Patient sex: M
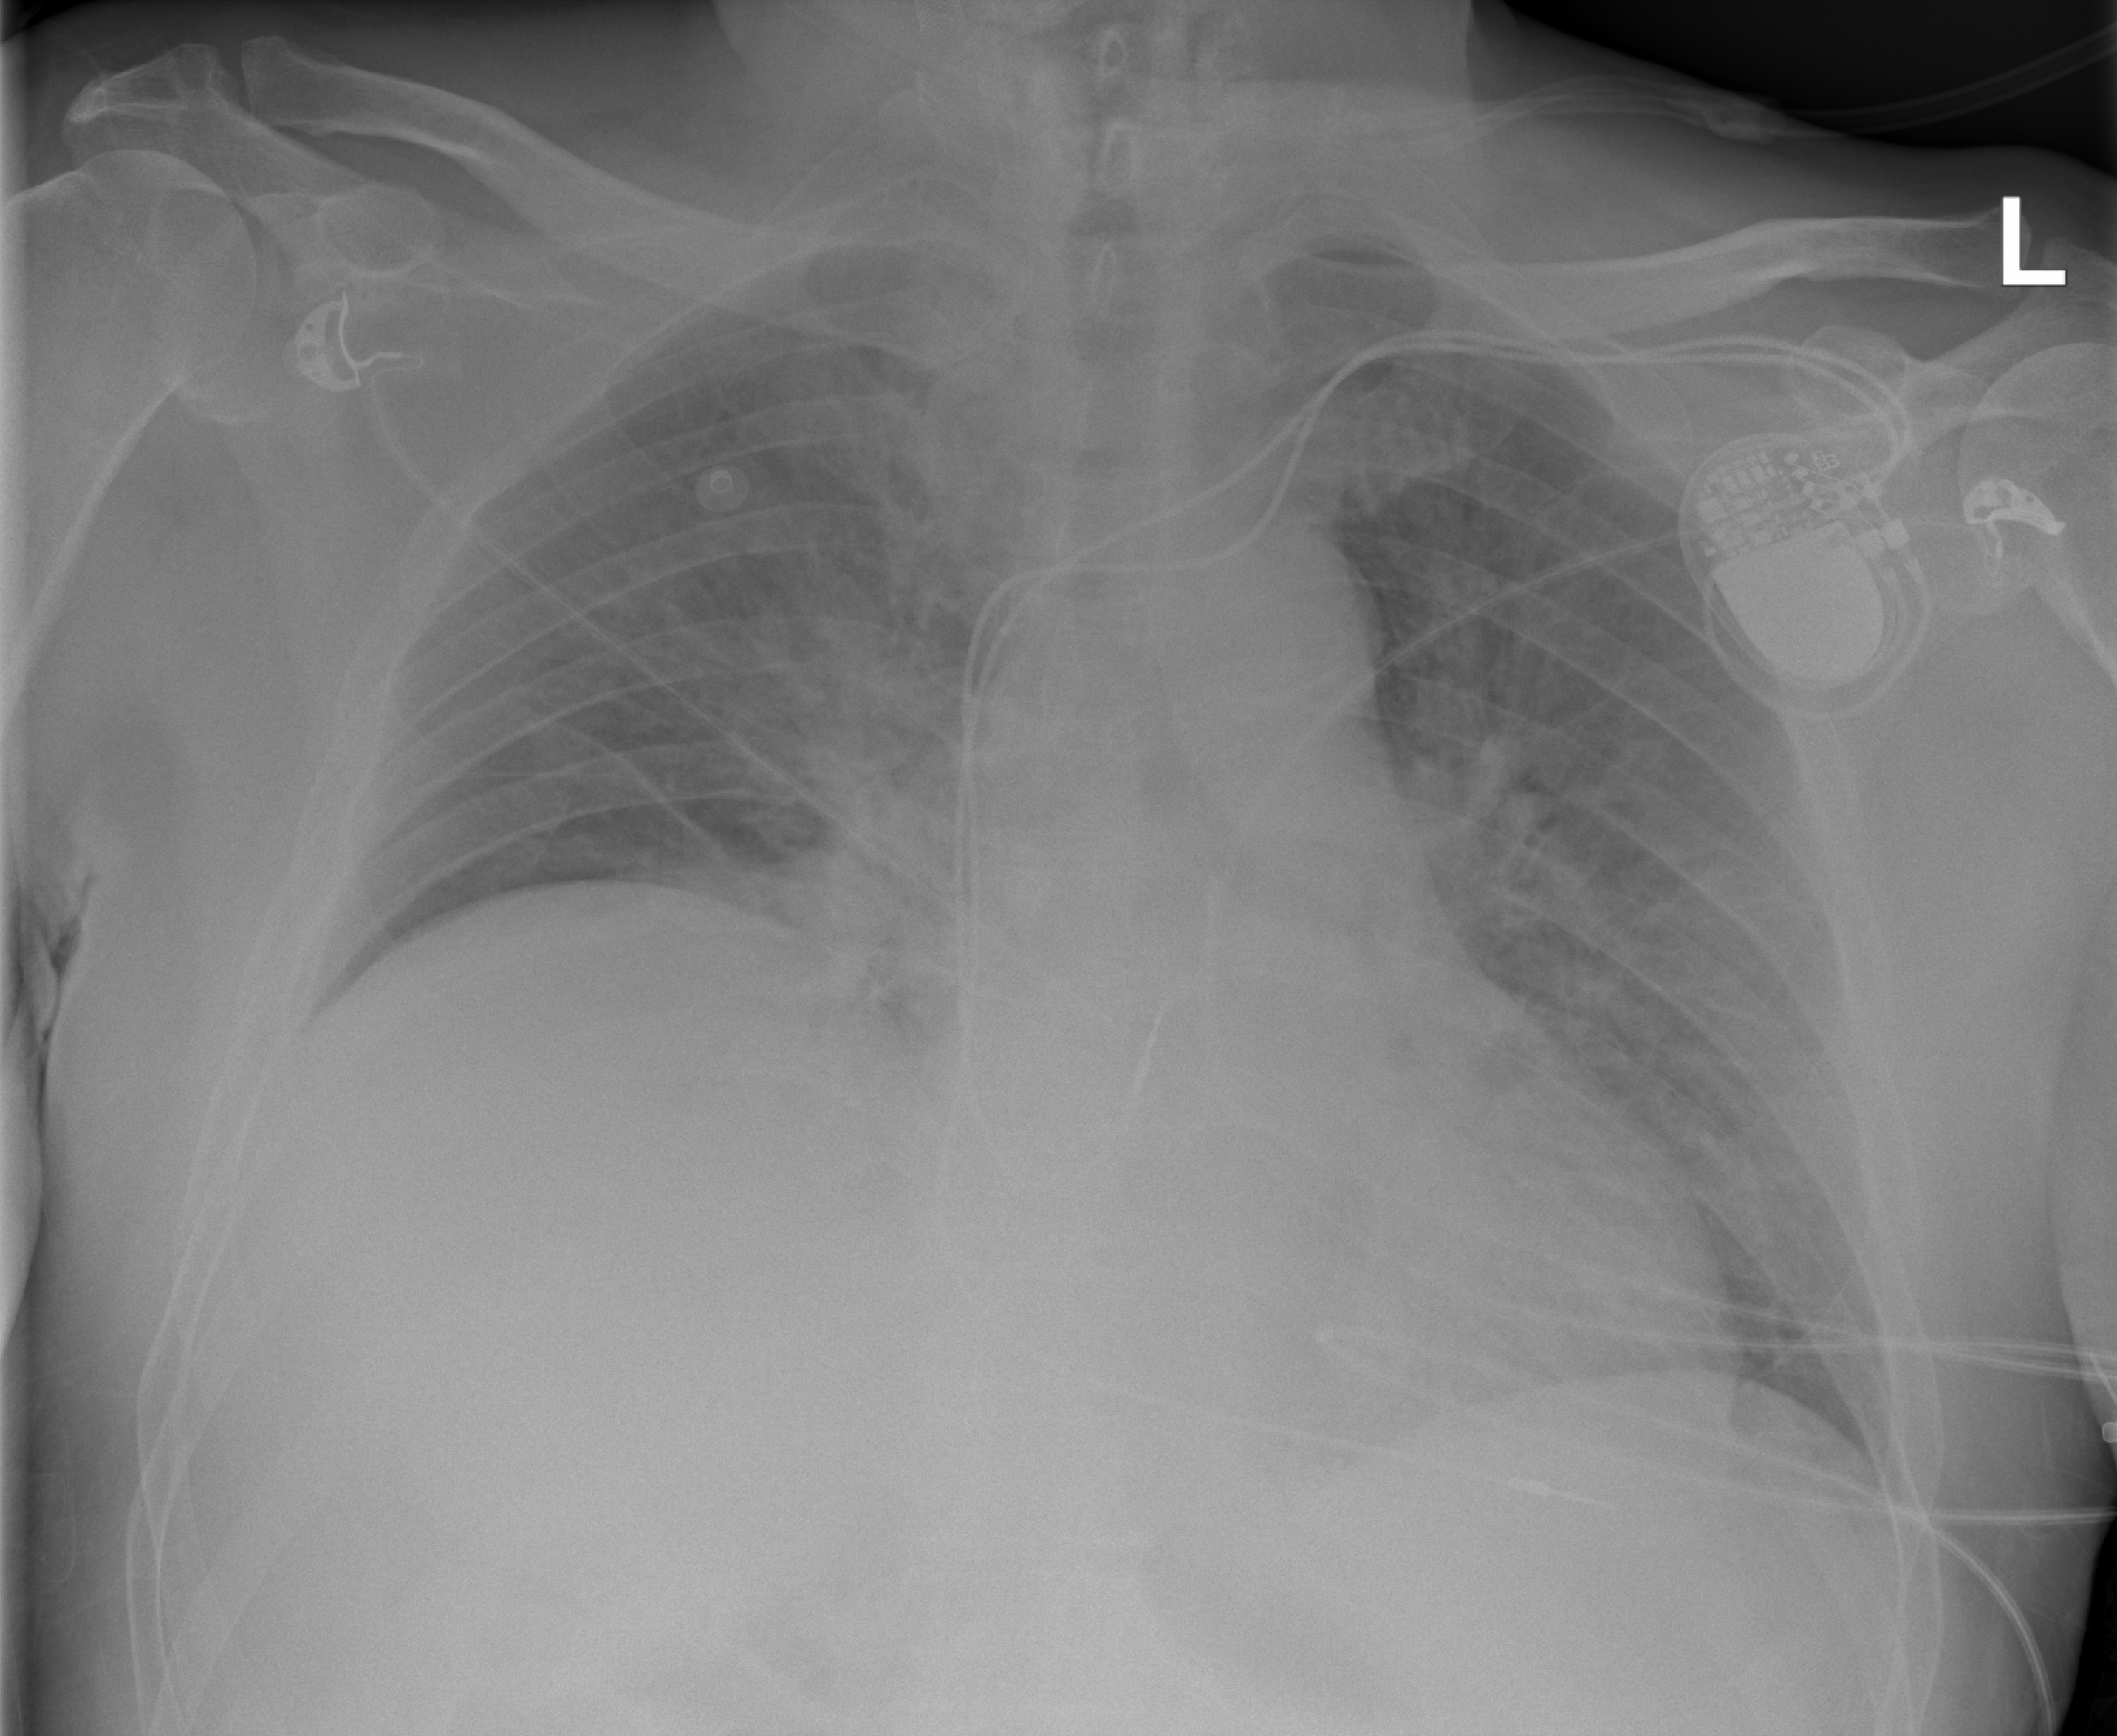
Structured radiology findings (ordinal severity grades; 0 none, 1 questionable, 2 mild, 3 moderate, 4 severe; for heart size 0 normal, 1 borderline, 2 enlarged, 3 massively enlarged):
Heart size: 2
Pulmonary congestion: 3
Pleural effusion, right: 0
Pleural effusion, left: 0
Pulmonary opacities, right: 2
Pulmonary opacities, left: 0
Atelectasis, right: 0
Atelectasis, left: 0